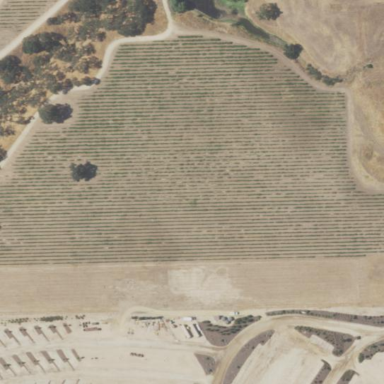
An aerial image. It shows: Vineyard where grapes are grown.